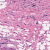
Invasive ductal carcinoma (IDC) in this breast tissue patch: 0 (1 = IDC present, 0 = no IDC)